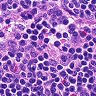
Metastatic tissue present: no